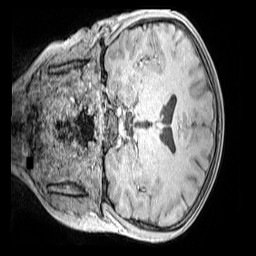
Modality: MP2RAGE
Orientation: coronal
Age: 11
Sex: male
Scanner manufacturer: siemens
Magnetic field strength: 3 T
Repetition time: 4 s
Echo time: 0.00299 s